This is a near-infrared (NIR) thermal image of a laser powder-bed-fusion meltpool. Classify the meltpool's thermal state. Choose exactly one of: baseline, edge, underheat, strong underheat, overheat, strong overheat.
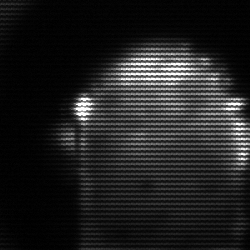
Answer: baseline